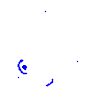
Particle: kaon